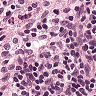
Metastatic tissue present: no